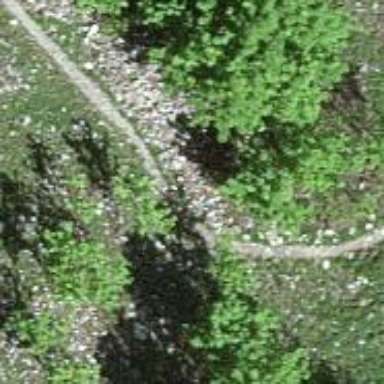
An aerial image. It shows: Dirt path.